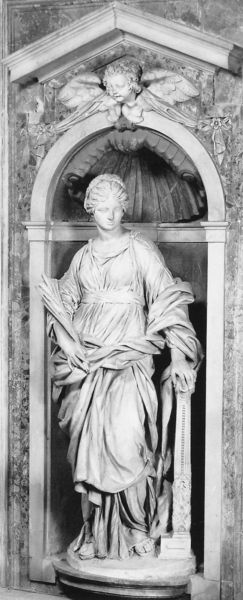
Titel: Heilige Cecilia
Künstler: Giuliano Finelli
Standort: Rom, S. Maria di Loreto (EU - I - Latium)
Schlagwörter: feder, flügel, hand, kopf, umhang, weiß, fenster, frau, grau, kleid, marmor, schwarz, säule, blüte, dach, dame, gürtel, jung, arm, falten, mensch, rahmen, sockel, stein, kirche, figur, gewand, haare, stehend, höhle, renaissance, rund, engel, putte, putto, skulptur, statue, füße, bogen, stab, giebel, rundbogen, zopf, faltenwurf, foto, barfuss, nische, fuss, schwarzweiß, photo, dreiecksgiebel, konsole, maria, klassik, putti, stele, statur, gesenkter kopf, harm, skulptor, mischel, engel altar